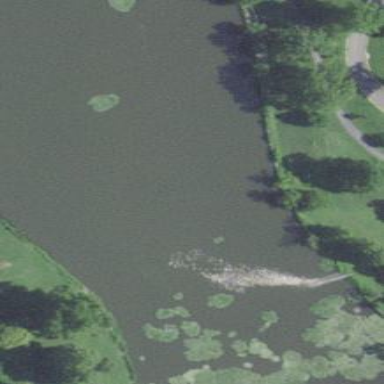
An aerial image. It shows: Serene pond surrounded by nature.